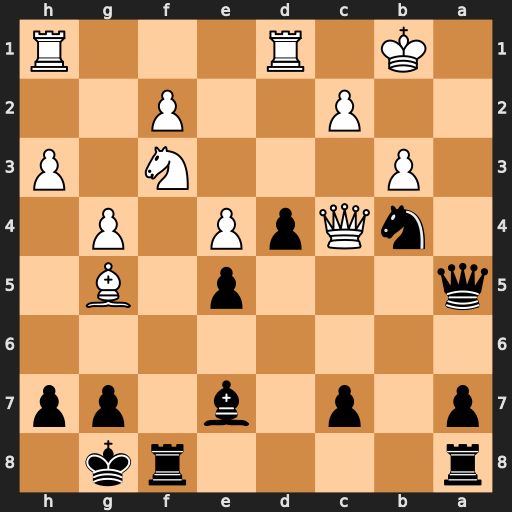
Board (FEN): r4rk1/p1p1b1pp/8/q3p1B1/1nQpP1P1/1P3N1P/2P2P2/1K1R3R
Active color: b
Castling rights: -
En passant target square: -
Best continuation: Kh8 Bxe7 Qa2+ Kc1 Rxf3